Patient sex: M
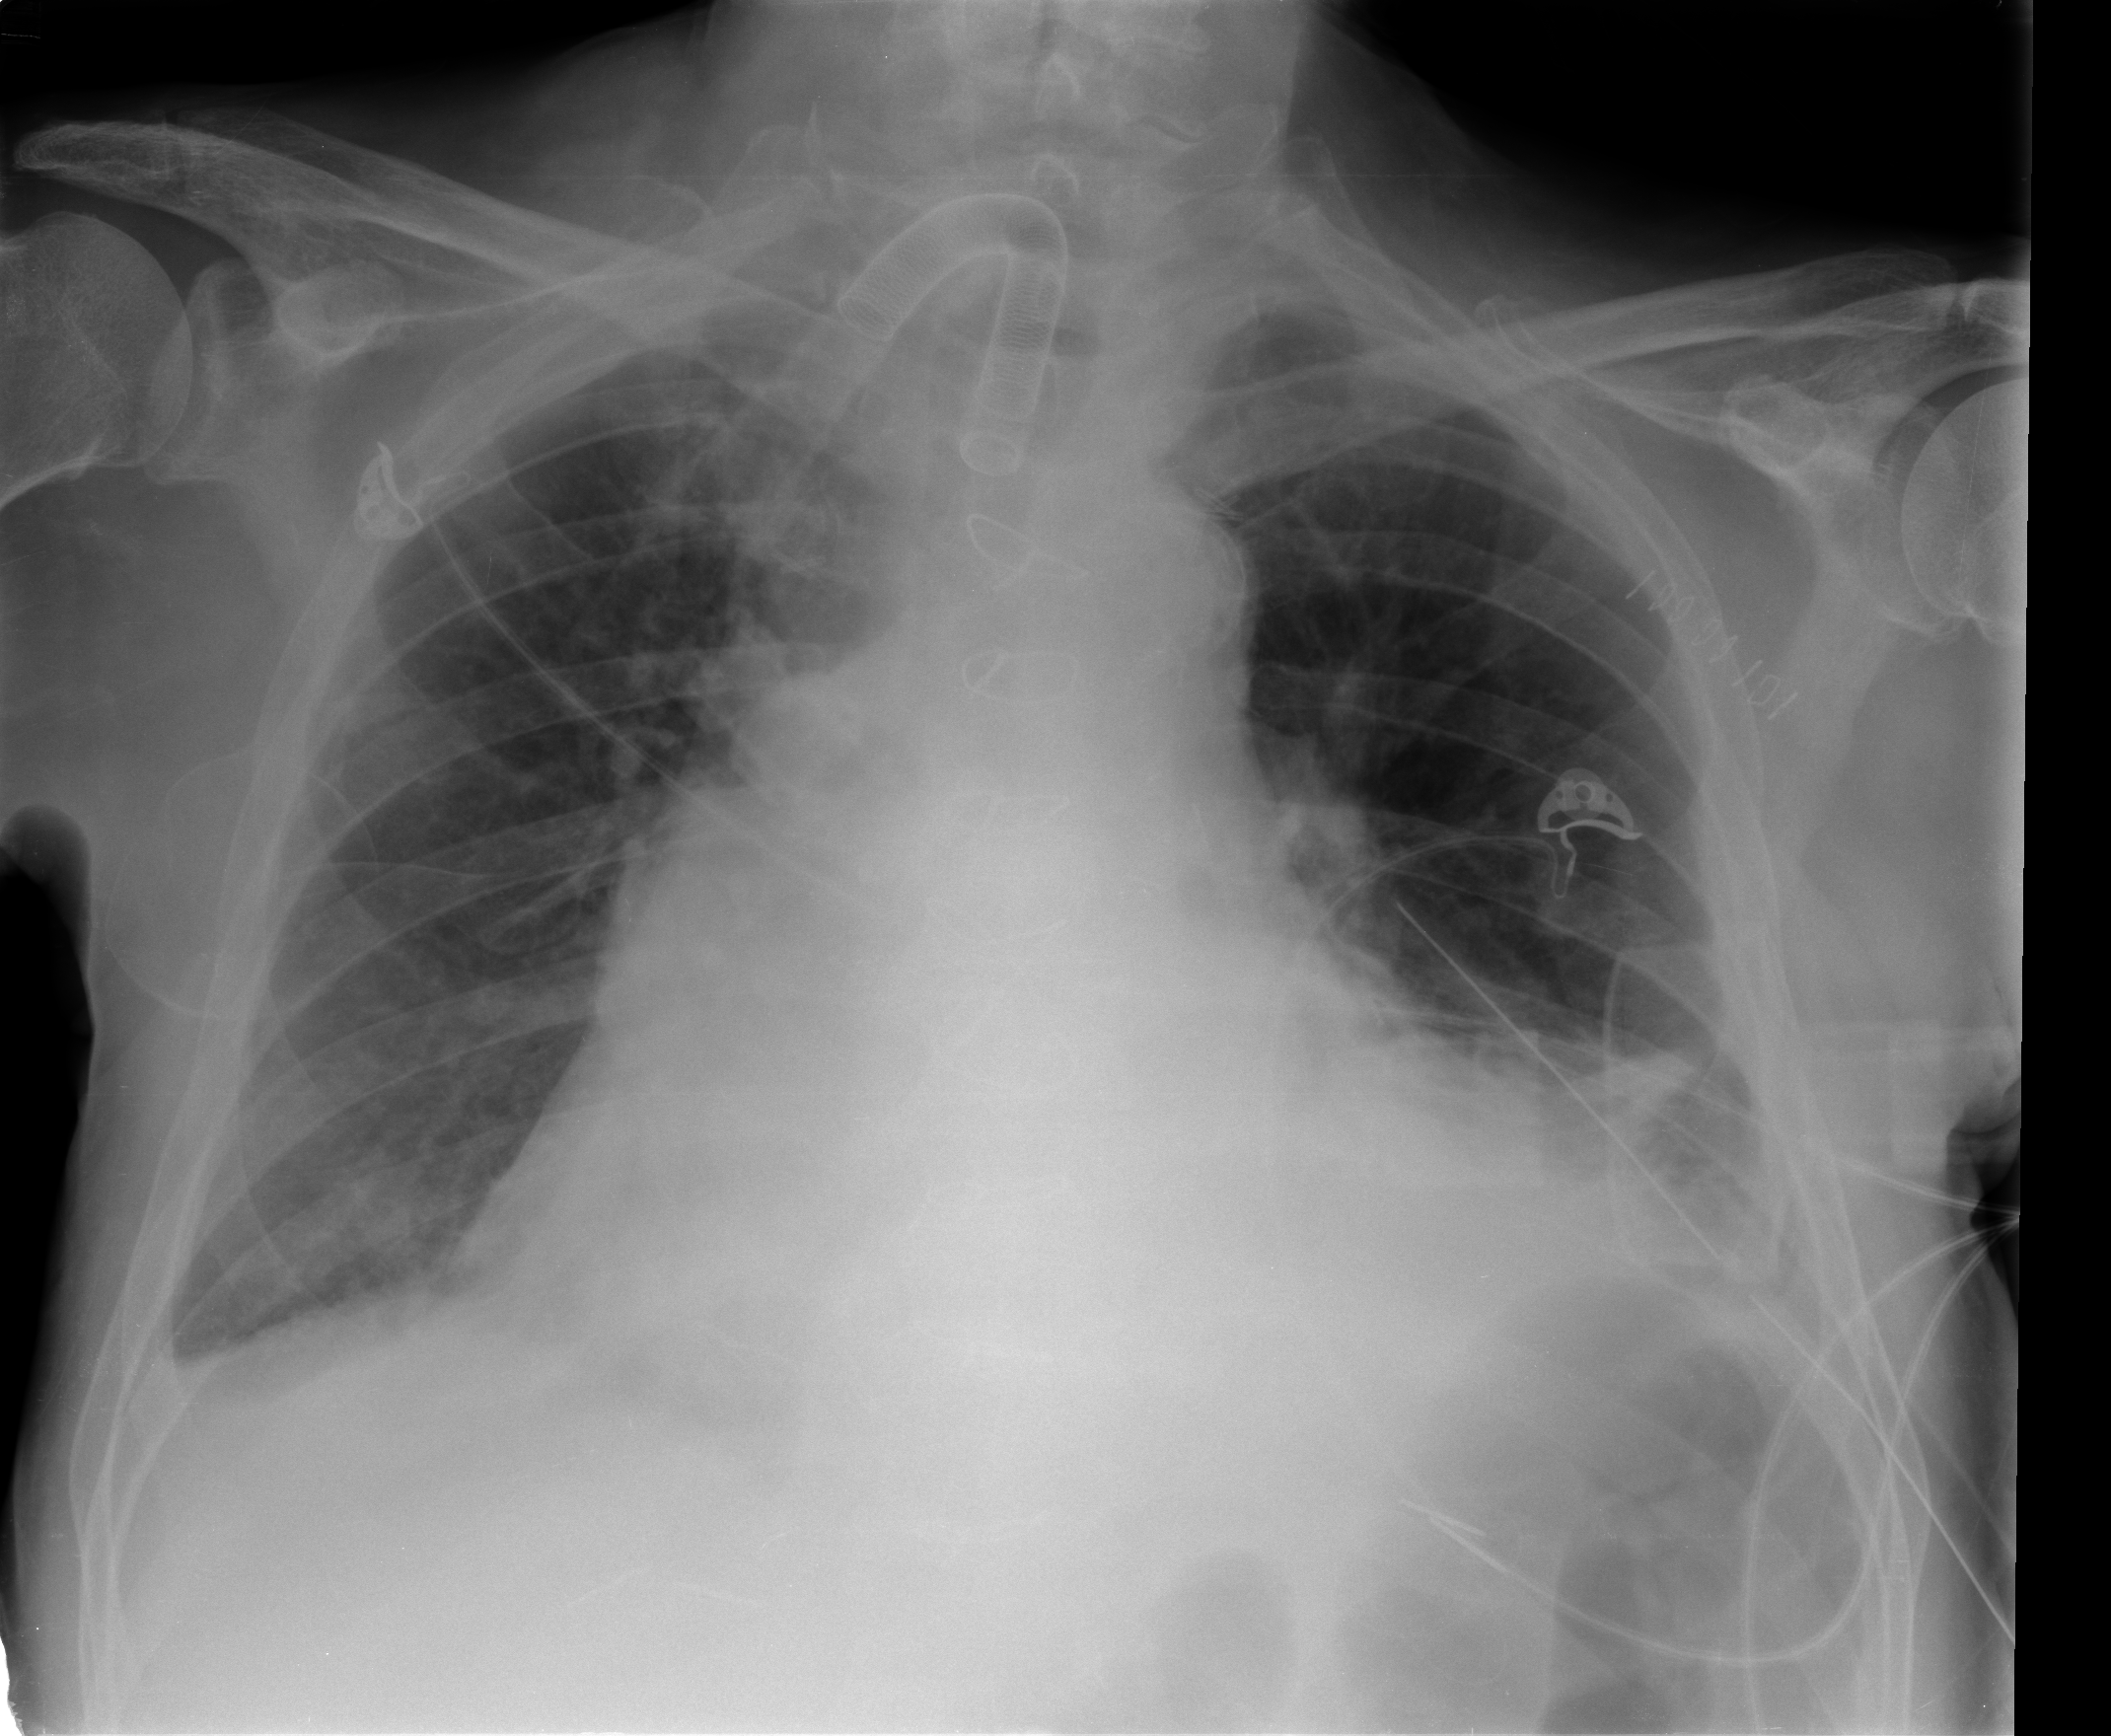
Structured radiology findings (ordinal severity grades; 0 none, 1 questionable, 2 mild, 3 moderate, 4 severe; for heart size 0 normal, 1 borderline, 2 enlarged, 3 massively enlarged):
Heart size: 3
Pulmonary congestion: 1
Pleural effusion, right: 1
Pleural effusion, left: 1
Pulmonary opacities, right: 0
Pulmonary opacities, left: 0
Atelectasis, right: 1
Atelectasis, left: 2